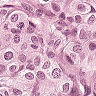
Metastatic tissue present: yes